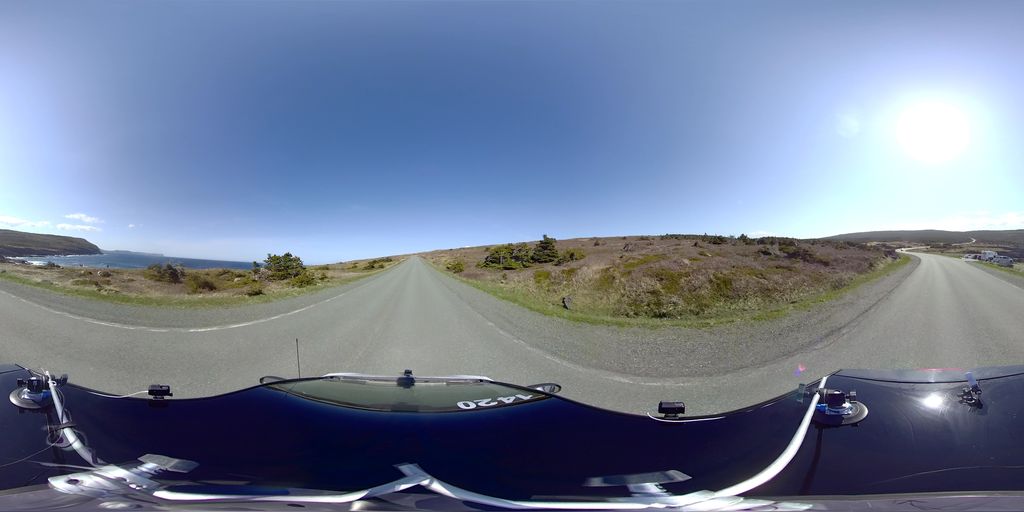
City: st_johns